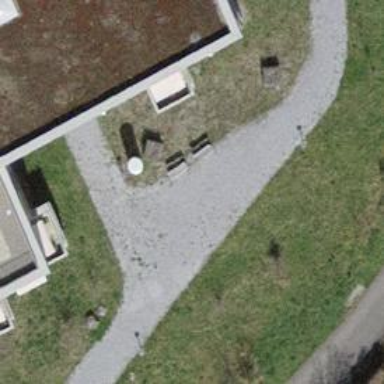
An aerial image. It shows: Bench.